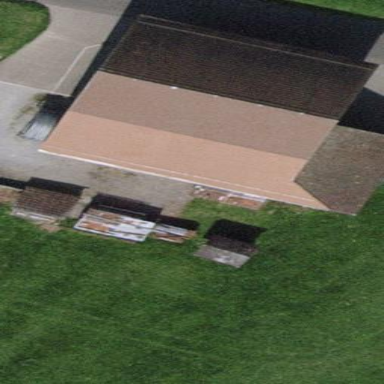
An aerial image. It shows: Farm building.